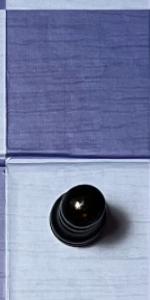
Label: Pawn_Black